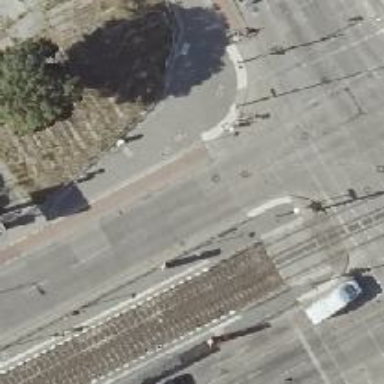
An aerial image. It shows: Crossing with traffic signals.